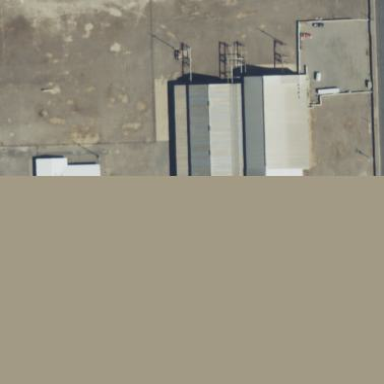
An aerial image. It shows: Commercial building.